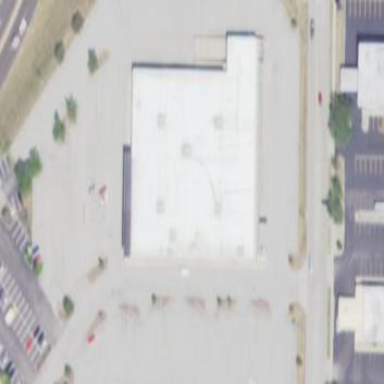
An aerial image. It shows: Retail building.